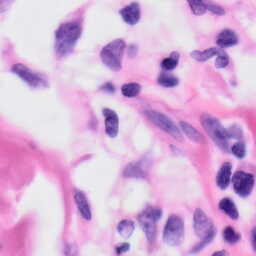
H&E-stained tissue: Skin